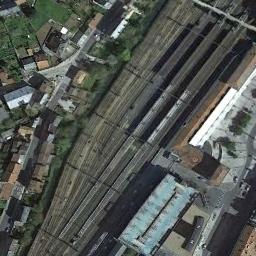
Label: railway_station